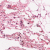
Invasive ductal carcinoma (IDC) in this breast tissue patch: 0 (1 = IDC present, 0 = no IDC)